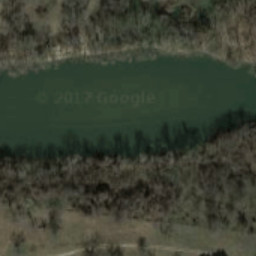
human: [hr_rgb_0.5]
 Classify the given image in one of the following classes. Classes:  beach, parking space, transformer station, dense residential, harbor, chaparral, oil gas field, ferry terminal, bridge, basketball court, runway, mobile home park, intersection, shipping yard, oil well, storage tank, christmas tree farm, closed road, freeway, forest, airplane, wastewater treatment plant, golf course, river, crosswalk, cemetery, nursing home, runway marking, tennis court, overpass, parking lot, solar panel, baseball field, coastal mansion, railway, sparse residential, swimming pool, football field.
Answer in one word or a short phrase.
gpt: river